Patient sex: M
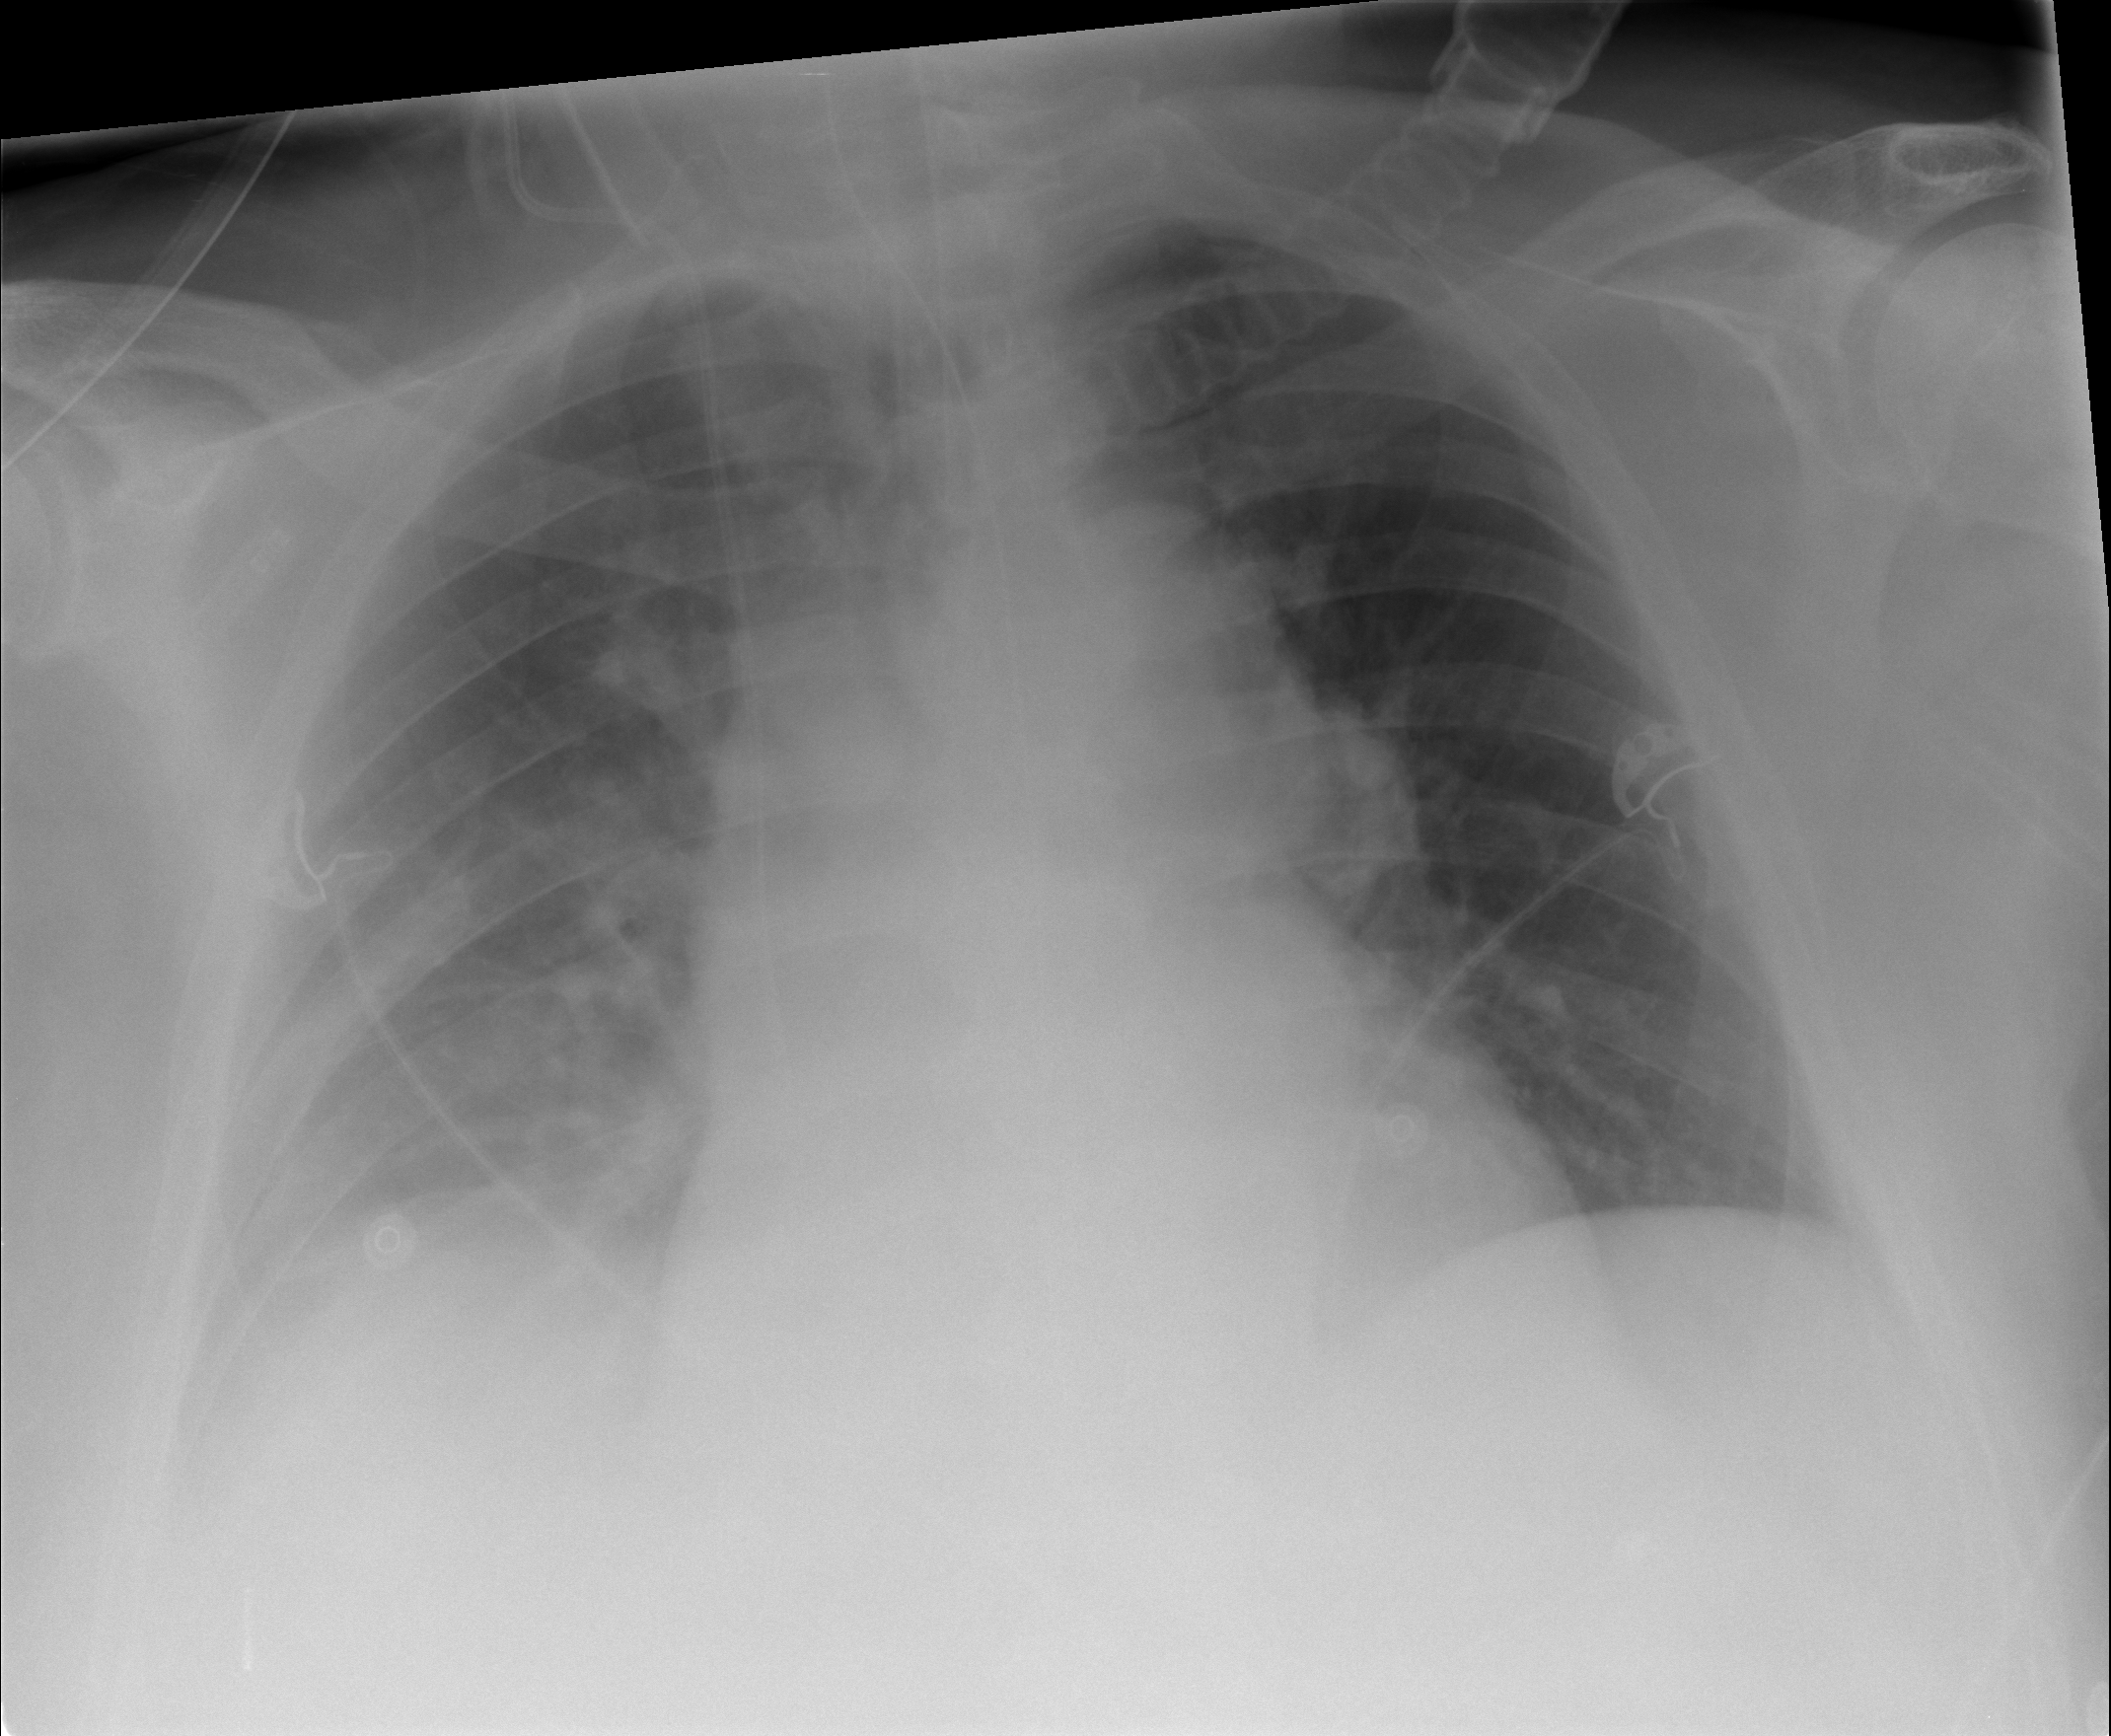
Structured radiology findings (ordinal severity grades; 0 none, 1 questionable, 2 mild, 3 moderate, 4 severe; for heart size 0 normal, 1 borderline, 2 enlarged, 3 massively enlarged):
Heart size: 0
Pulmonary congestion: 1
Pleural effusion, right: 0
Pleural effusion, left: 0
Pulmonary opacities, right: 3
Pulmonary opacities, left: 0
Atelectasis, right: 0
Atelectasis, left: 0